Aerial crown-view tile of a tropical tree (Barro Colorado Island, Panama), acquired 20240813:
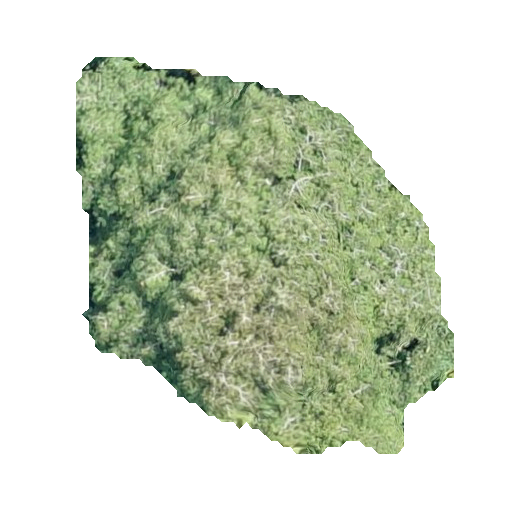
Species: Virola surinamensis
GBIF accepted scientific name: Virola surinamensis
Crown area: 163.674 m²